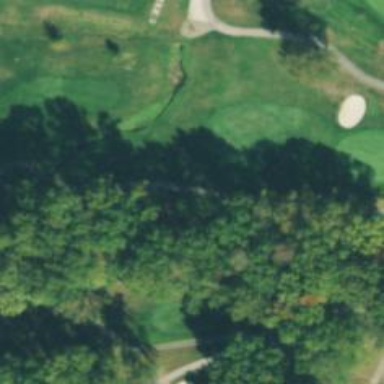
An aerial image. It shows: Path designated for golf carts.